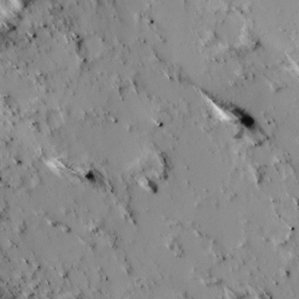
Label: non_frost